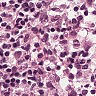
Metastatic tissue present: no